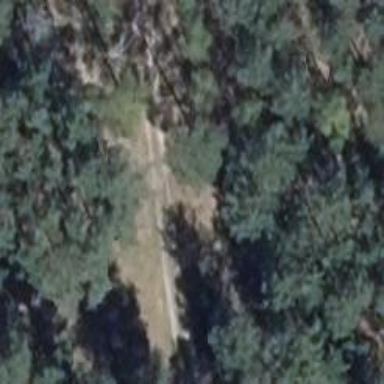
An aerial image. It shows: Gravel track of grade 2 with excellent trail visibility.